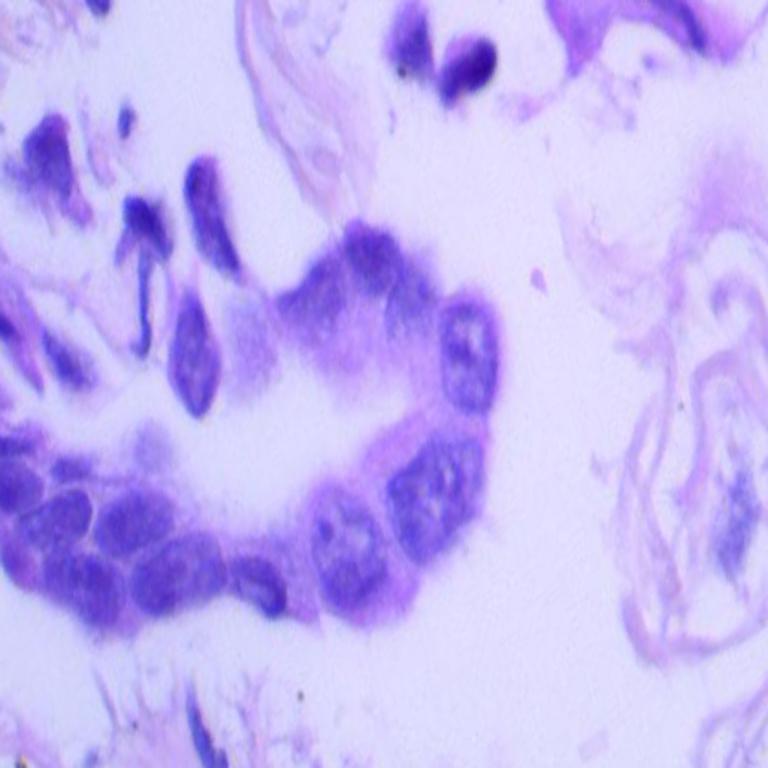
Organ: lung
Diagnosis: adenocarcinomas